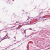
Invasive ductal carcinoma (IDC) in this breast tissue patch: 0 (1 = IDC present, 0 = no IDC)